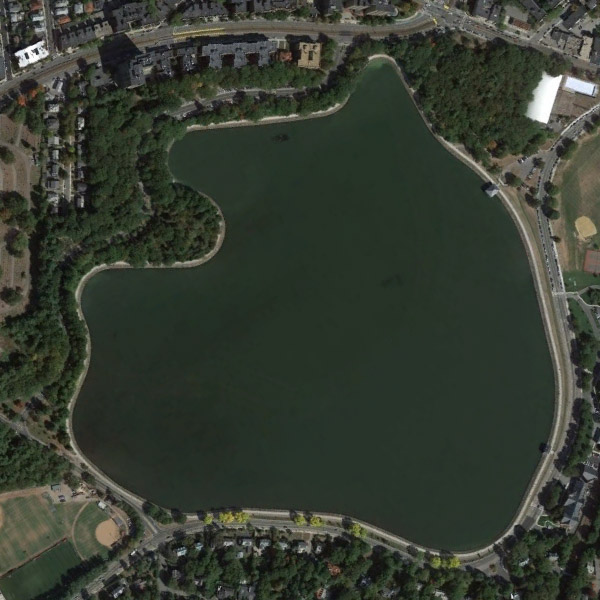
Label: Pond